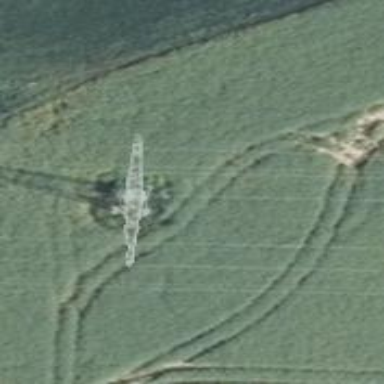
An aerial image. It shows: Power line is depicted.